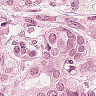
Metastatic tissue present: yes